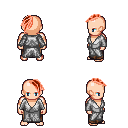
a pixel art fantasy rpg character, male body template, human, light skin, white robe, robe skirt, red long mohawk hairstyle, four views (front, back, left, right), 2x2 character sprite sheet, small pixel art, hard edges, no anti-aliasing